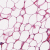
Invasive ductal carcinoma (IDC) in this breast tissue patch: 0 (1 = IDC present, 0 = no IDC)